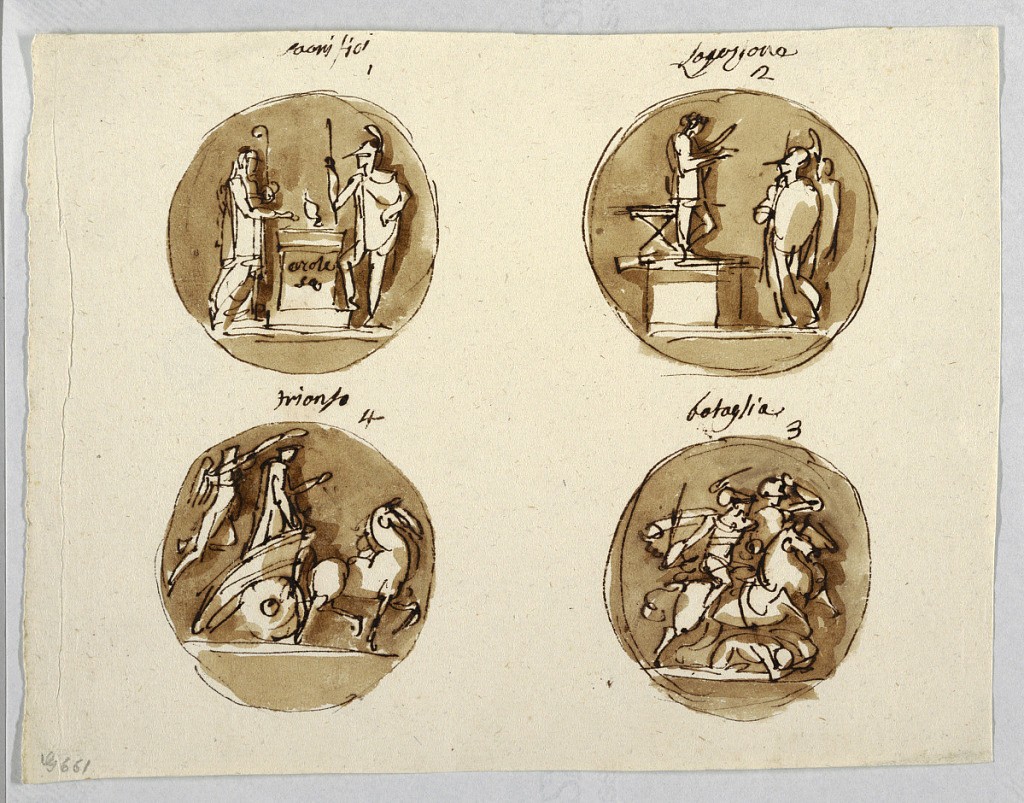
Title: Drawing
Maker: Felice Giani, Italian, 1758–1823
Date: C.1820
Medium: Pen and brown ink, brush and brown wash over cream laid paper
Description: The drawings are actually oblong except for the second one.???